Current action and preconditions to check: trajectory_clear

Your task: For each precondition in the list above, predict whether it will hold at this action.

Consider the current scene as observed from the mobile robot's camera, and analyze the predicted future states of all dynamic agents (e.g., people, animals, vehicles, or any moving entities) within the NEXT SECOND.

IMPORTANT: Only answer "very likely" if you are absolutely certain—based on strong, clear evidence—that a dynamic agent will violate the precondition in the predicted future state. Do NOT answer "very likely" for unlikely, ambiguous, or low-probability risks.

Ask yourself for each precondition: Is there a high probability, with clear and convincing evidence, that the predicted future states of any dynamic agent will interfere with the predicted future state of the currently executing action within the NEXT SECOND, causing that precondition to fail?

Assess the risk level based on these predictions. Use "likely" or "very likely" if motions create a clear risk of interference.

Use "neutral" or "improbable" if agents are nearby but their predicted paths are clearly diverging or non-conflicting.

Failure Risk Categories: "very improbable", "improbable", "neutral", "likely", "very likely"

Answer Format: Output ONLY the probability_of_failure value from these categories: "very improbable", "improbable", "neutral", "likely", "very likely"

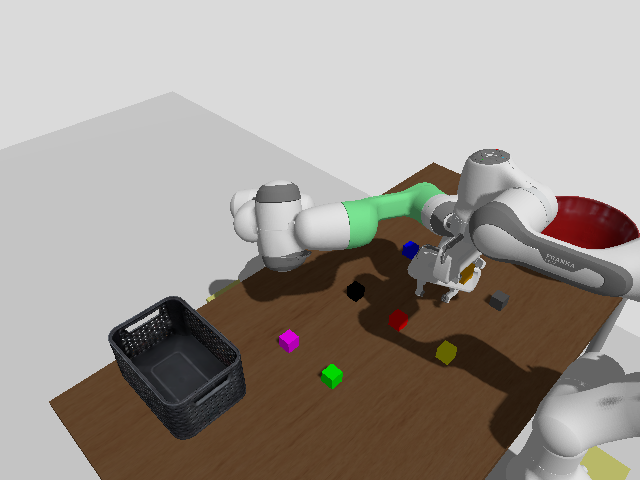

Answer: improbable